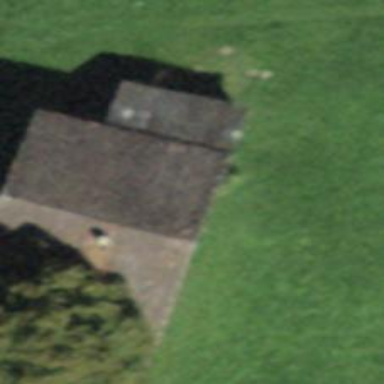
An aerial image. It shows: Farm building.